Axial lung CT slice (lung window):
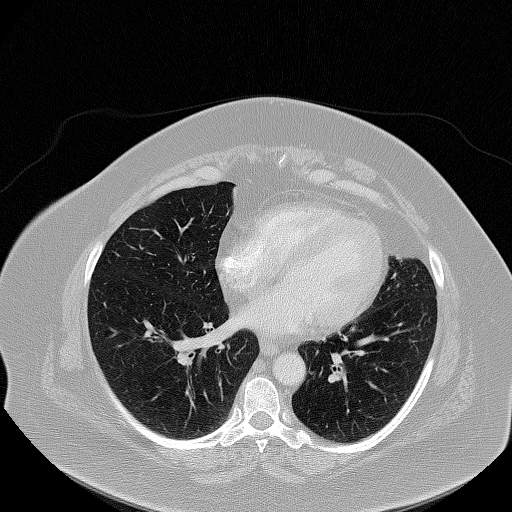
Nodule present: no